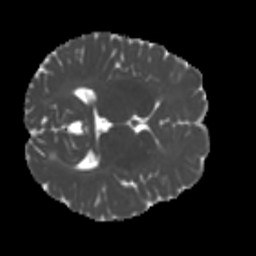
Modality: MD
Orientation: axial
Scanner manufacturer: siemens
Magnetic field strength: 3 T
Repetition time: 4 s
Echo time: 0.0594 s